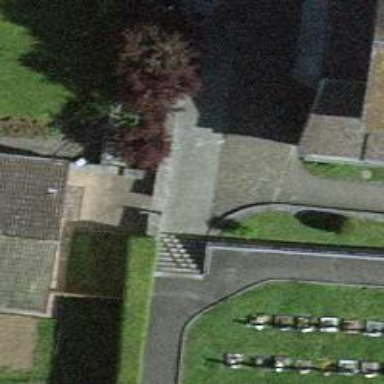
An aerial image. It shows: Footway.